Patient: sex F, age 28
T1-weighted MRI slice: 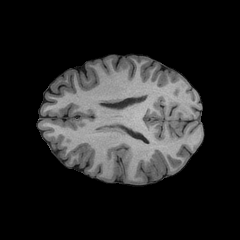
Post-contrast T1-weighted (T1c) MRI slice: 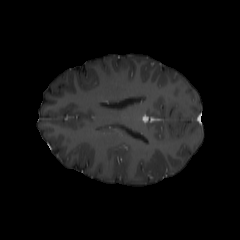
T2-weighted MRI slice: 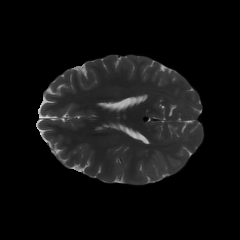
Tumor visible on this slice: no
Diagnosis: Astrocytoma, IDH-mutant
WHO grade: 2